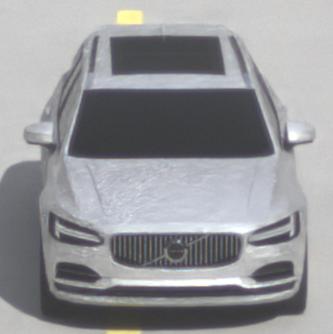
Make: Volvo
Model: V90
Detailed model: -
Model produced from: 2016
Model produced until: 2020
Doors: 5
Color: white
Road condition: dry road
Daytime: morning or afternoon
Contrast: low contrast